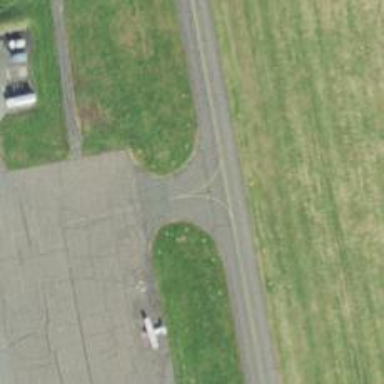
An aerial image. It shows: Image of taxiway at airport.